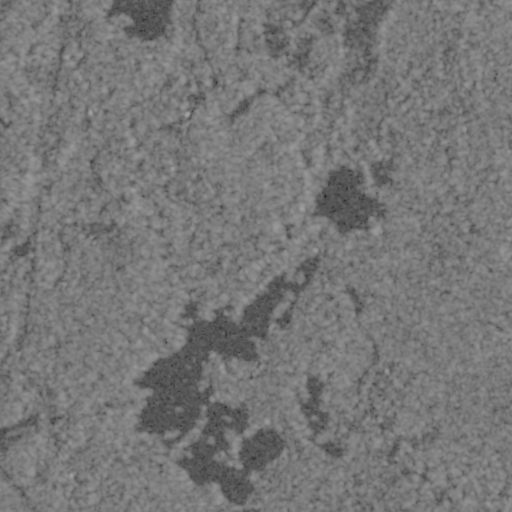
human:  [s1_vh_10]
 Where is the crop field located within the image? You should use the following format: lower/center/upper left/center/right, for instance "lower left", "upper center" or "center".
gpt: The crop field is located in the upper left of the image.
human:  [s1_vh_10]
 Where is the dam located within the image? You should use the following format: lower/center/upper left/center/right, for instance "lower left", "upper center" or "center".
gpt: The dam is located in the center of the image.
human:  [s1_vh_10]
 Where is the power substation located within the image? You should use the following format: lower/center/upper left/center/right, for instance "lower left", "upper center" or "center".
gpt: The power substation is located in the upper left of the image.
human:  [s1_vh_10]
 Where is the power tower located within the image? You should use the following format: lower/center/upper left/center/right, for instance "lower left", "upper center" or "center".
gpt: The power tower is located in the left of the image.
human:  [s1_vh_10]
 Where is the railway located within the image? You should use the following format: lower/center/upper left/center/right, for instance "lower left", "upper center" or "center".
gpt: The railway is located in the lower right of the image.
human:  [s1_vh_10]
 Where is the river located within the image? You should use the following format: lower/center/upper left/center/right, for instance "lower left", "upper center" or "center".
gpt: The river is located in the upper right of the image.
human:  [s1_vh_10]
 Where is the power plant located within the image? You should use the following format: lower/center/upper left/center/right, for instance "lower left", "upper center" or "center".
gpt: There is no power plant in the image.

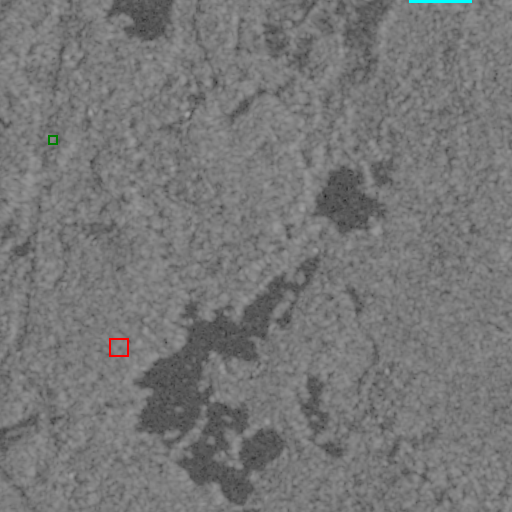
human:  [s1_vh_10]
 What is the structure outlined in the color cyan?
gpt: The structure outlined in cyan is a park.
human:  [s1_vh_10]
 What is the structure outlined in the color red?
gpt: The structure outlined in red is a parking lot.
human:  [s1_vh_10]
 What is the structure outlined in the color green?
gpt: The structure outlined in green is a power substation.
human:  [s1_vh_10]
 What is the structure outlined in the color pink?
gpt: There is no pink outline.